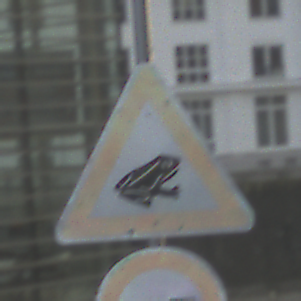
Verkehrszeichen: AmphibienwanderungLinks
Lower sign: Ueberholverbot
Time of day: SunriseSunset
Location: Outdoor (Urban)
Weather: PartlyCloudy
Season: NotSpecified
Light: Natural